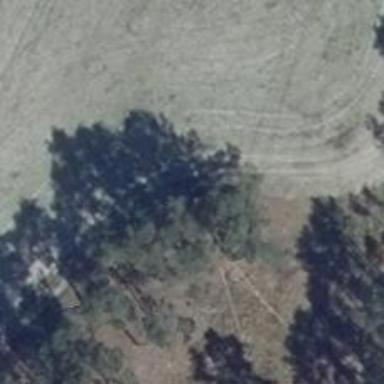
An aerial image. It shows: Hunting stand.